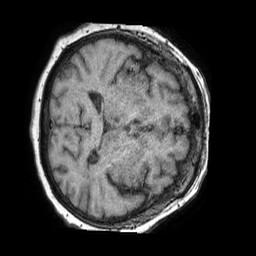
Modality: T1w
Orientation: axial
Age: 69
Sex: female
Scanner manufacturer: philips
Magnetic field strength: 1.5 T
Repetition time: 0.007645 s
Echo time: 0.003479 s